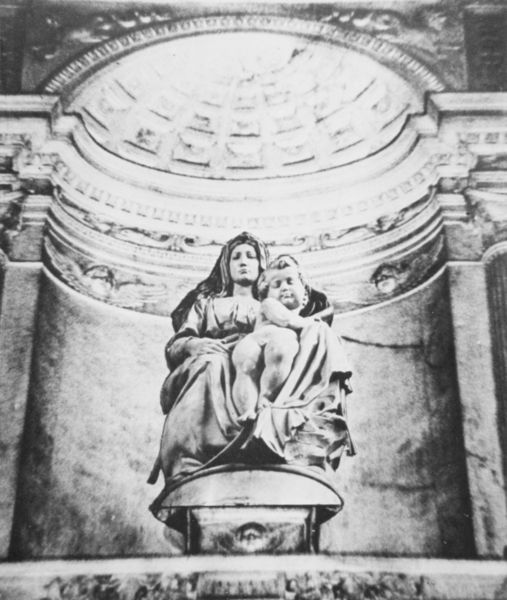
Titel: Madonna mit dem Kind
Künstler: Michelangelo
Standort: Brügge, Liebfrauenkirche (EU - B)
Schlagwörter: gott, nackt, sitzen, grau, licht, säule, säulen, schleier, tuch, ornament, falten, halten, sockel, hände, kirche, gewand, mantel, sitzend, kind, oval, rund, skulptur, leer, mauer, pilaster, rundbogen, kuppel, kopftuch, ornamente, sitzt, podest, foto, nische, religion, sims, gesims, jesus, kassetten, maria, madonna, fotographie, michelangelo, verzerrt, skultur, schade, menno, nix, kassetten+, martia, funktioniert nicht